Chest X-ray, AP view. Patient: 57 years old, sex M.
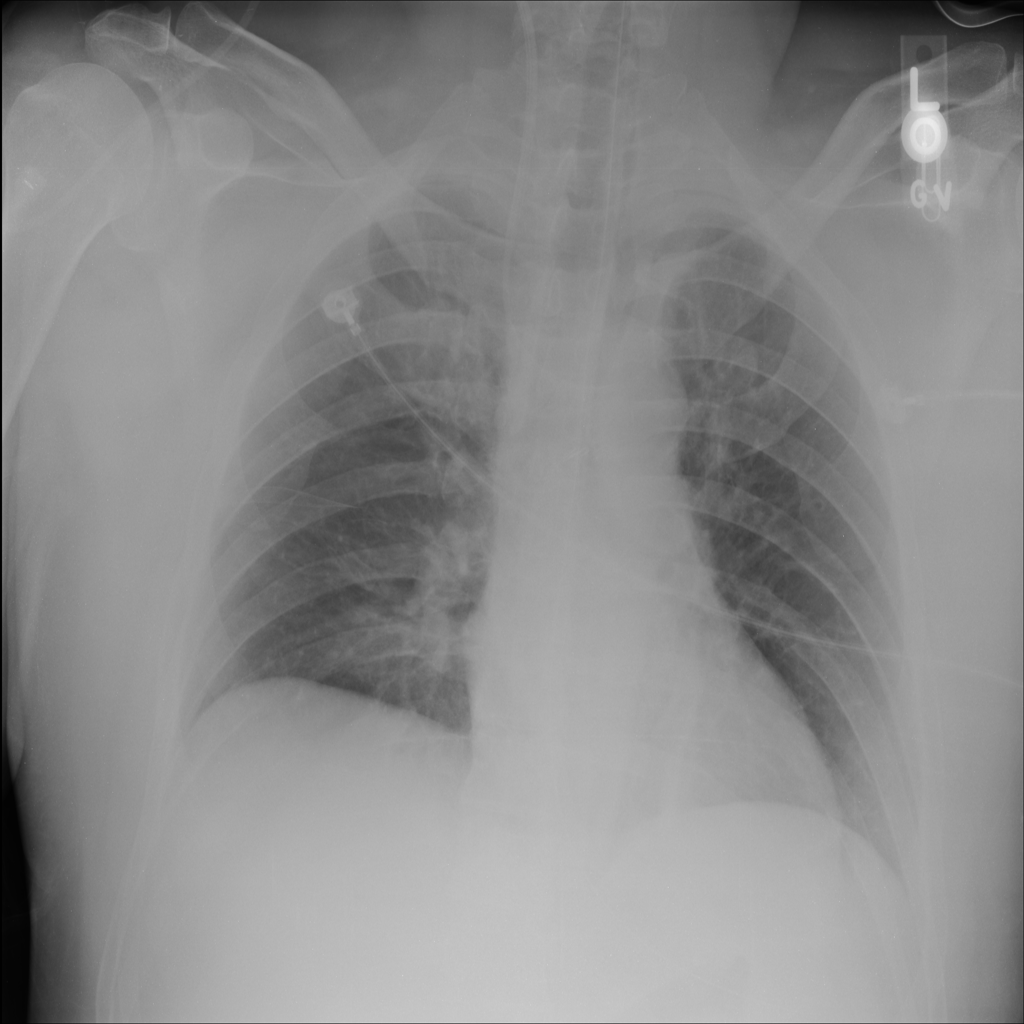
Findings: No Finding